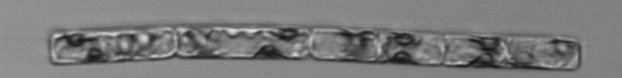
Label: Guinardia_delicatula